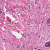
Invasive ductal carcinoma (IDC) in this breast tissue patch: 0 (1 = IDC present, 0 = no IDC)